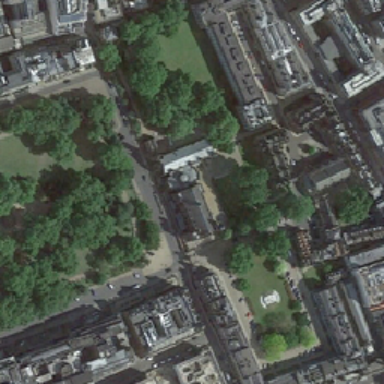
Many tall trees are planted in the tall building .